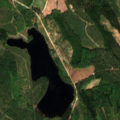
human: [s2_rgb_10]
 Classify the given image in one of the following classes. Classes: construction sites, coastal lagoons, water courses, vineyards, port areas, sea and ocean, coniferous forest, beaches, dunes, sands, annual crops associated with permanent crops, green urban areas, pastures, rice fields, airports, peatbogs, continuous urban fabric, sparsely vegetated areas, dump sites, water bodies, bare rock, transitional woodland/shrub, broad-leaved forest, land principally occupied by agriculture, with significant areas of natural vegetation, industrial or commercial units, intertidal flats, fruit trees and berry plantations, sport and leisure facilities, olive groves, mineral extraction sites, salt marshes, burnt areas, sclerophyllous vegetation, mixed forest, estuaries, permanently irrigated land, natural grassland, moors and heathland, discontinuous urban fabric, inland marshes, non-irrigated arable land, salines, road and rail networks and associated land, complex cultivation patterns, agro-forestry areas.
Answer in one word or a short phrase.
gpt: coniferous forest, mixed forest, transitional woodland/shrub